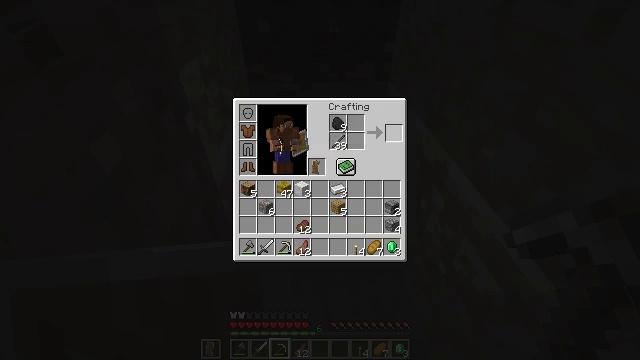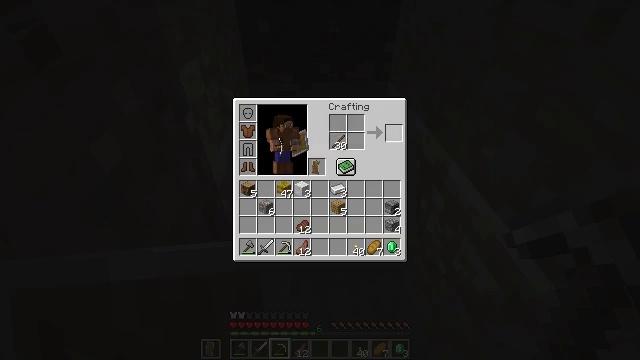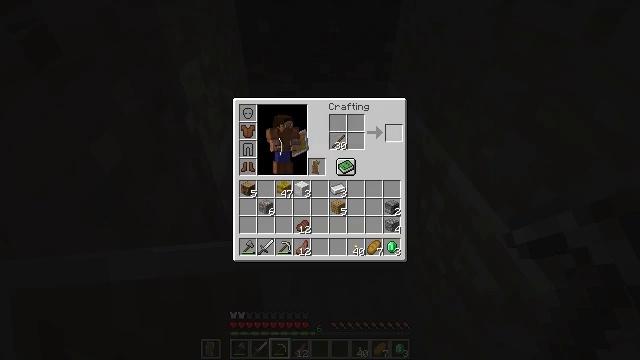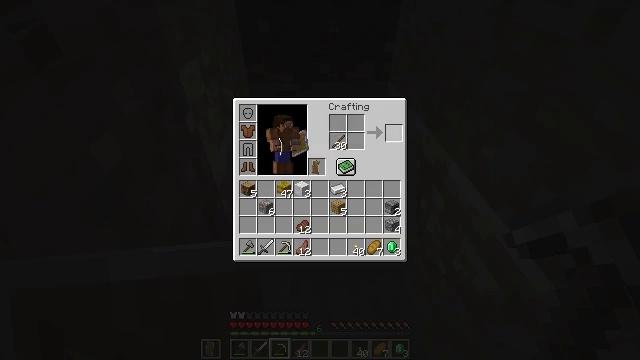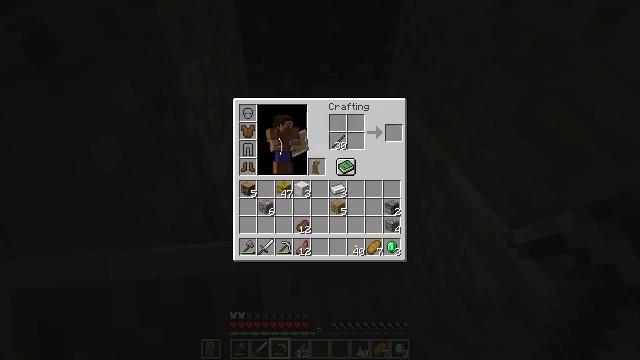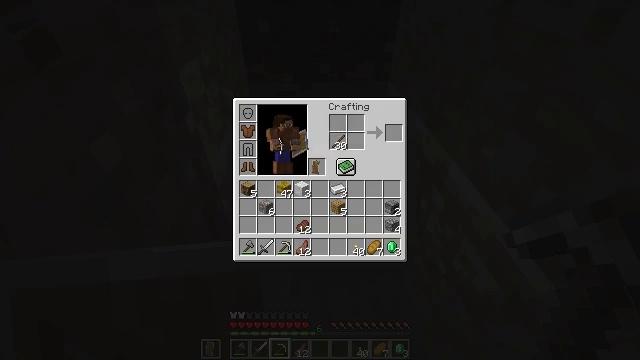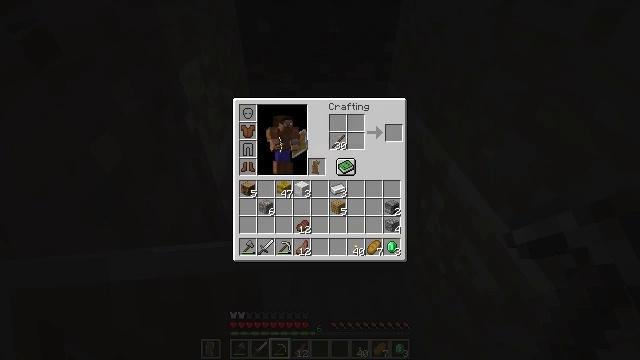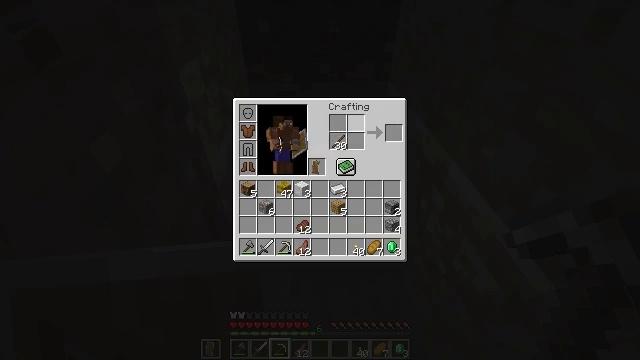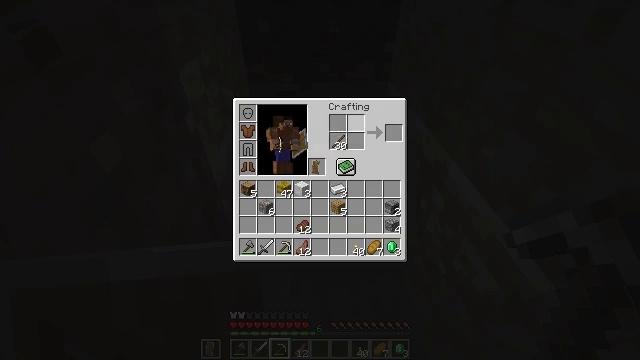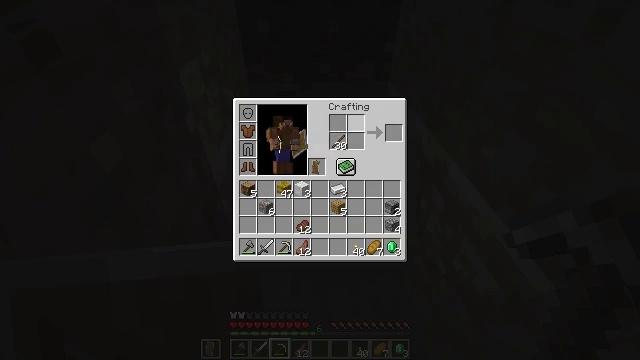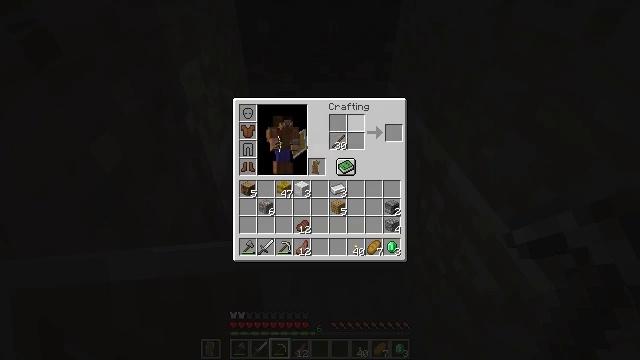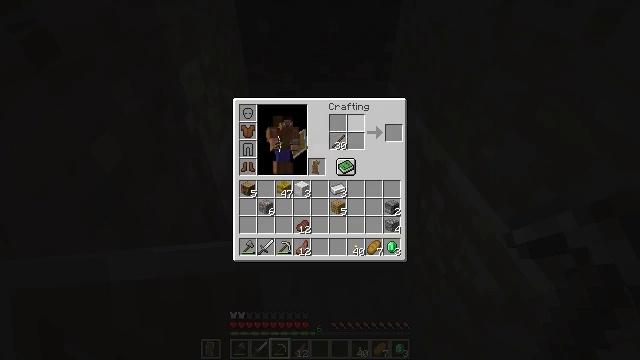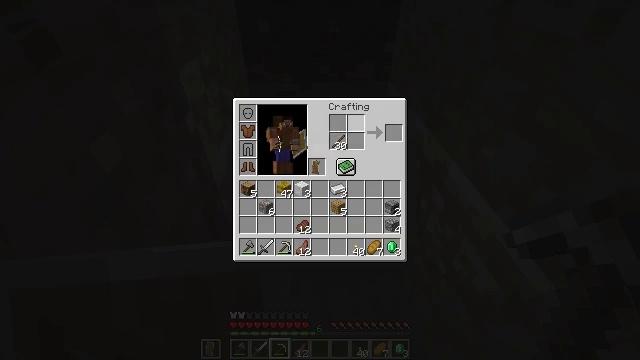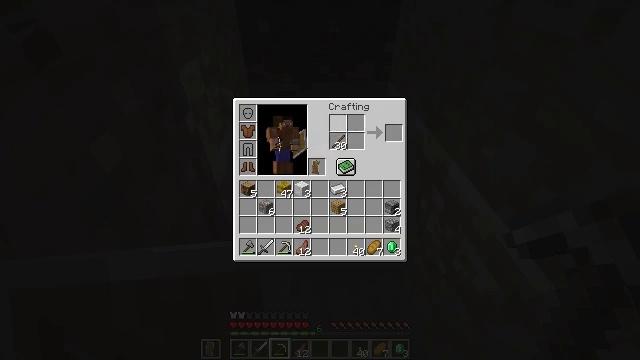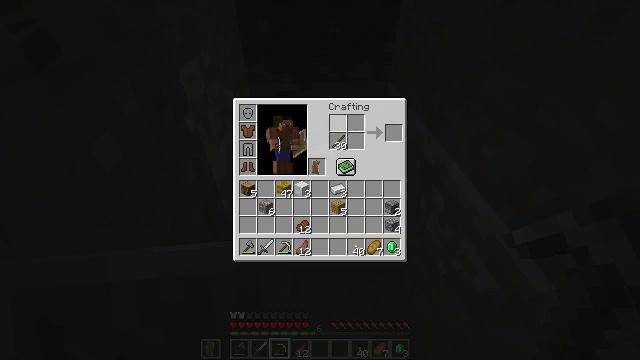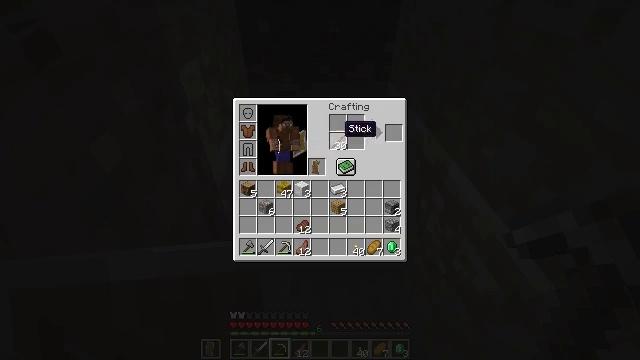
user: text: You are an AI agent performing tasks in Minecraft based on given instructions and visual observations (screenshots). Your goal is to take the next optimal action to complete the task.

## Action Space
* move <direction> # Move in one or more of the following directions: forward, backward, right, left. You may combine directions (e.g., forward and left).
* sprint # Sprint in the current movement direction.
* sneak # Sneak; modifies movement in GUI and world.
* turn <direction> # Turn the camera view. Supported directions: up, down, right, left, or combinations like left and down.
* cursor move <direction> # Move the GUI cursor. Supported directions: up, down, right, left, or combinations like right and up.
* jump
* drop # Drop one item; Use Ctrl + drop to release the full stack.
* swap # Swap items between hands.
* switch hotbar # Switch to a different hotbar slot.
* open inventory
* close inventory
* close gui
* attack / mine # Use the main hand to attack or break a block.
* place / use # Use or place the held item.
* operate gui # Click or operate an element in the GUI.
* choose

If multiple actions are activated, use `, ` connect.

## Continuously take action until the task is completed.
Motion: motion action
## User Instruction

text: Drop a sandstone block.
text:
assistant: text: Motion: sneak, open gui
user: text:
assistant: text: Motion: sneak
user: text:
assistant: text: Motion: sneak
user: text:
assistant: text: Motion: sneak
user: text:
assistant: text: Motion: no_op
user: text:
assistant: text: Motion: no_op
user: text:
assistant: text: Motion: no_op
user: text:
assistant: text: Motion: cursor move left
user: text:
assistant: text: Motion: no_op
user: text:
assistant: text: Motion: no_op
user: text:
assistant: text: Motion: no_op
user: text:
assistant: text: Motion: no_op
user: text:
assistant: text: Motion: no_op
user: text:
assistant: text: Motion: no_op
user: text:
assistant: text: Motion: no_op
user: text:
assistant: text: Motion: operate gui
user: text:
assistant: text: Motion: operate gui
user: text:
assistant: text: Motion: operate gui
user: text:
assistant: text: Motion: cursor move left and down
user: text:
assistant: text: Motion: cursor move left and down
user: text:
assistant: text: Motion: cursor move left and down
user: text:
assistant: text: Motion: no_op
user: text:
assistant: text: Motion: no_op
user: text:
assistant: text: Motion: cursor move left
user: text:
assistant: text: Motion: cursor move left
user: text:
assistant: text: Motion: operate gui
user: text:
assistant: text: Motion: operate gui
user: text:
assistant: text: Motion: operate gui
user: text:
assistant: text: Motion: no_op
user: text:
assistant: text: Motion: no_op